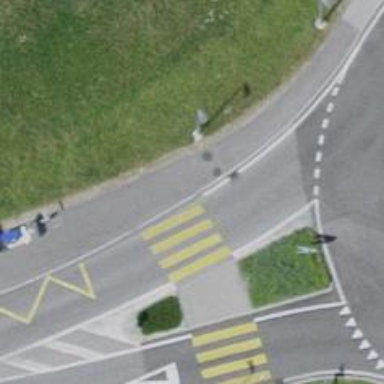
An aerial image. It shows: Kerb barrier.